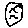
Label: moon